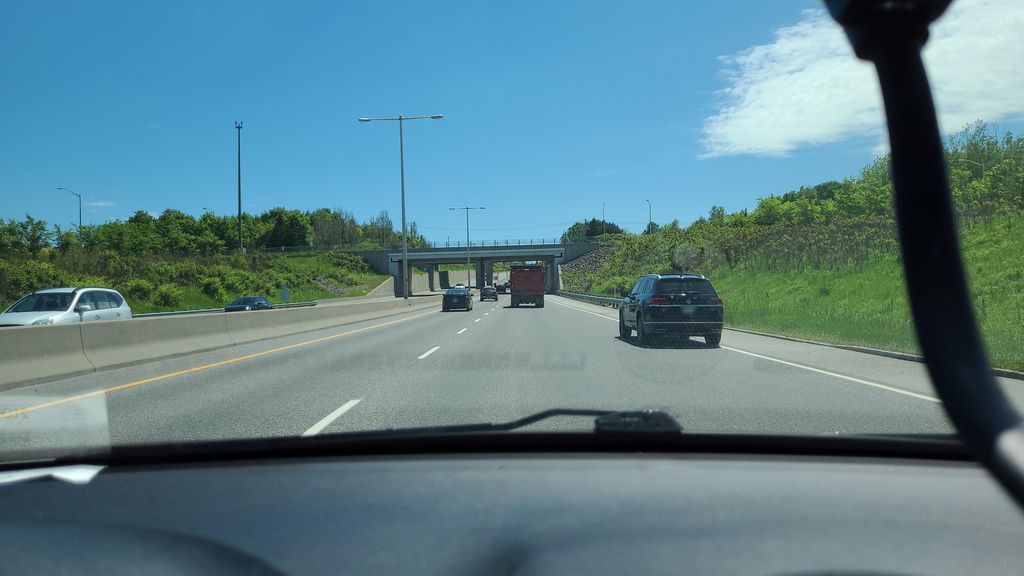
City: quebec_city